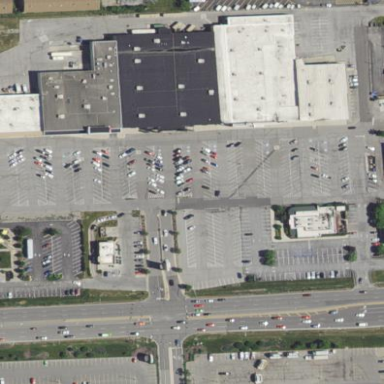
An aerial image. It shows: Retail area.